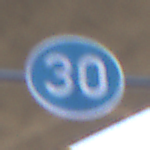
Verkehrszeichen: VorgeschriebeneMindestgeschwindigkeit
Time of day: Midday
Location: Roofed (Underpass)
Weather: Clear
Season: NotSpecified
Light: Natural